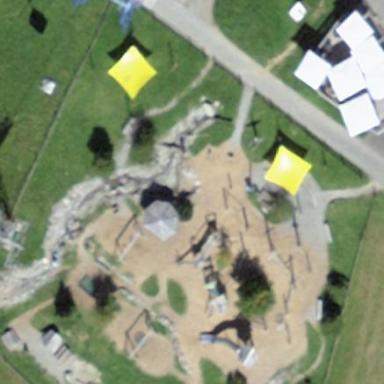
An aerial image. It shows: Playground area with ground surface.